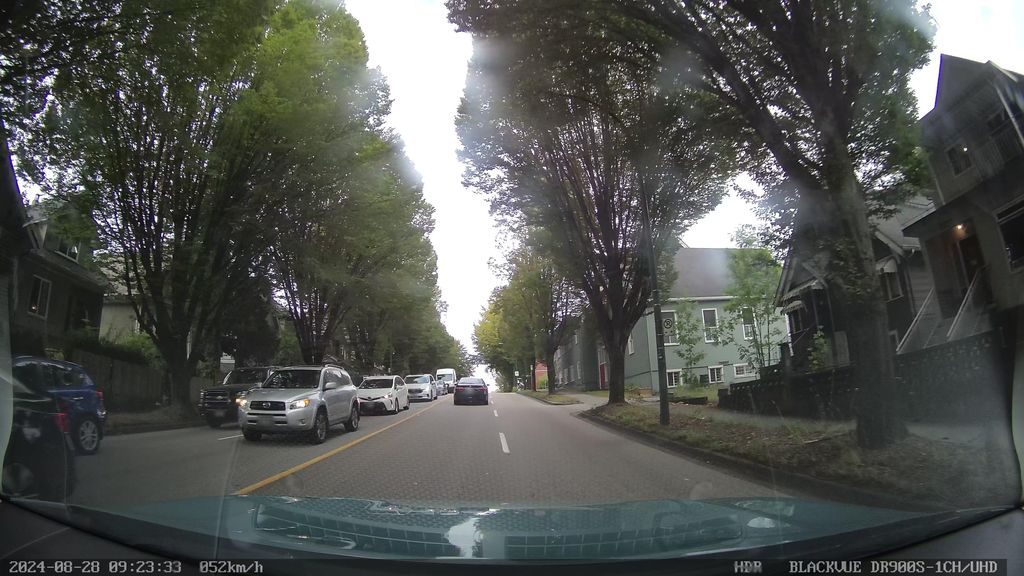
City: vancouver